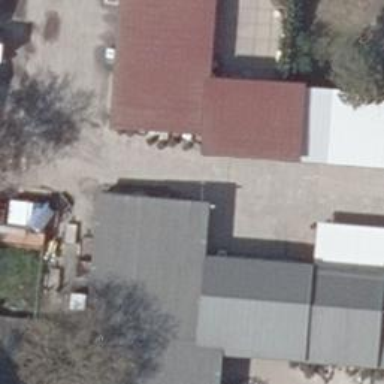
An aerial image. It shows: Industrial building.